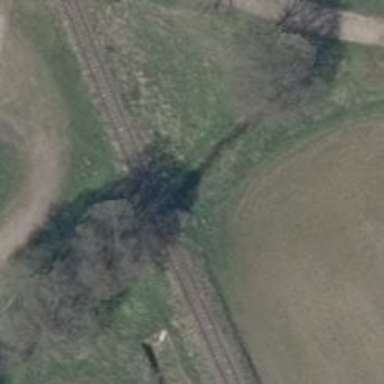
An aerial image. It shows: Railway signal.